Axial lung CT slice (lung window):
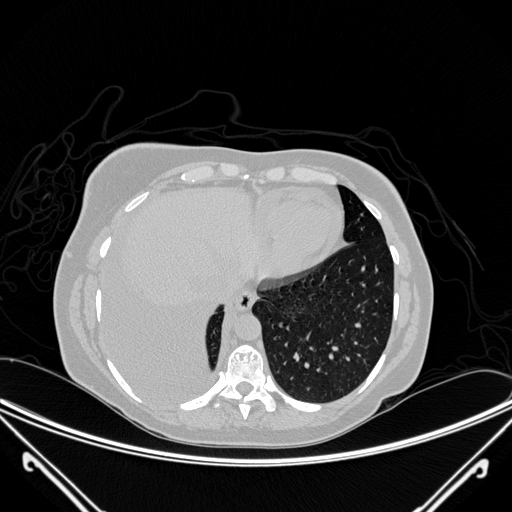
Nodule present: no